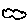
Label: cloud